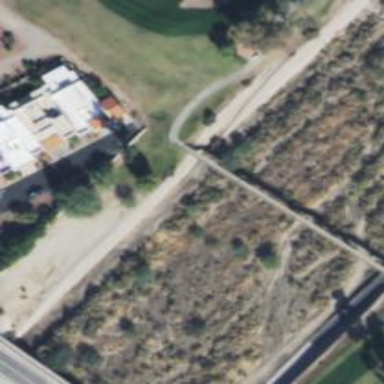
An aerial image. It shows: Path bridge used as golf cartpath.